Aerial crown-view tile of a tropical tree (Barro Colorado Island, Panama), acquired 20250715:
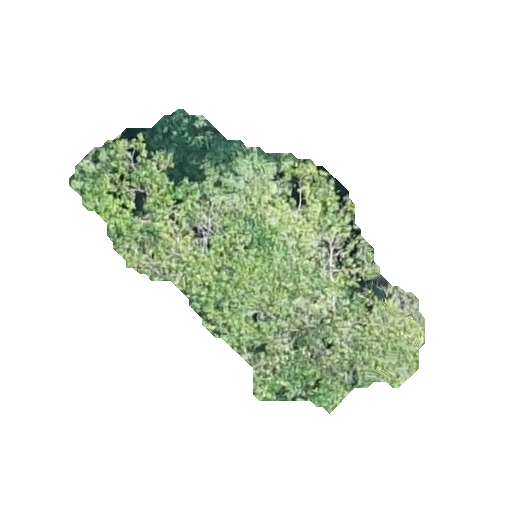
Species: Hura crepitans
GBIF accepted scientific name: Hura crepitans
Crown area: 86.235 m²